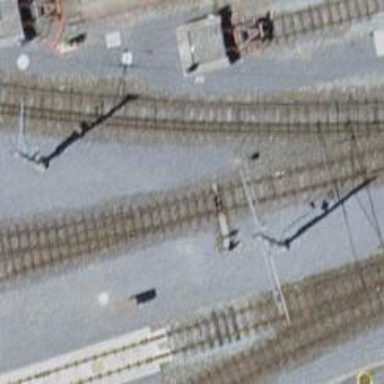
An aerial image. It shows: Narrow-gauge railway yard with electrified contact line.